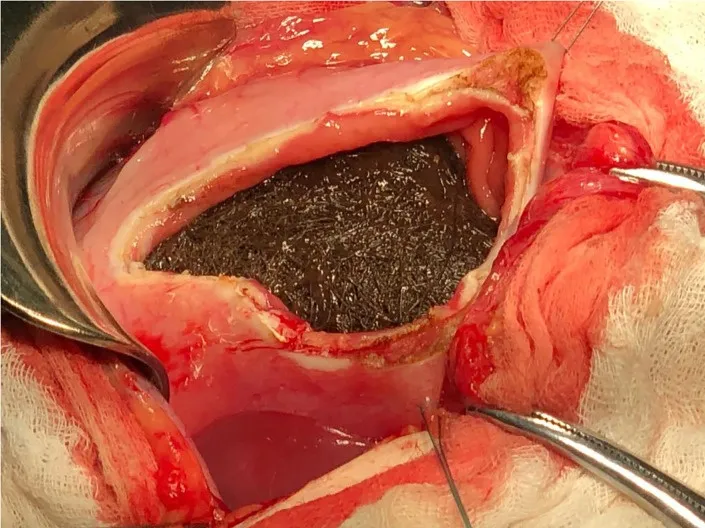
Intraoperator aspect of trichobezoar.
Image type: medical_photograph (other_medical_photograph)